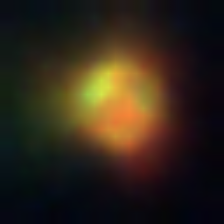
Taxon: NanoPlankton
Group: Other